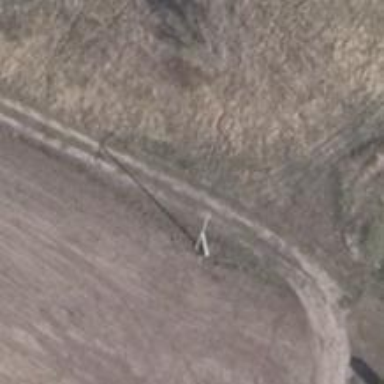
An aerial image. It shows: Power pole.